Aerial crown-view tile of a tropical tree (Barro Colorado Island, Panama), acquired 20240813:
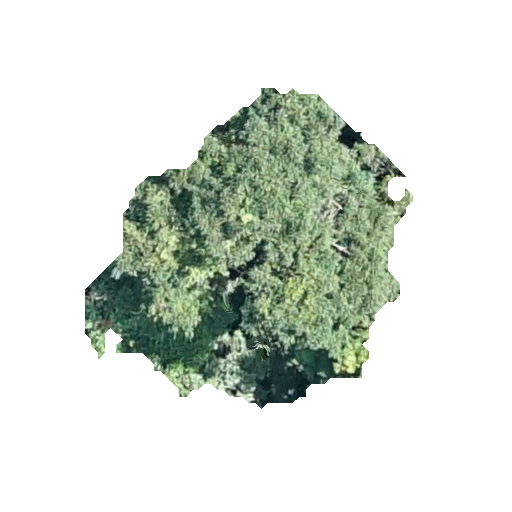
Species: Astronium graveolens
GBIF accepted scientific name: Astronium graveolens
Crown area: 103.086 m²